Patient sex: M
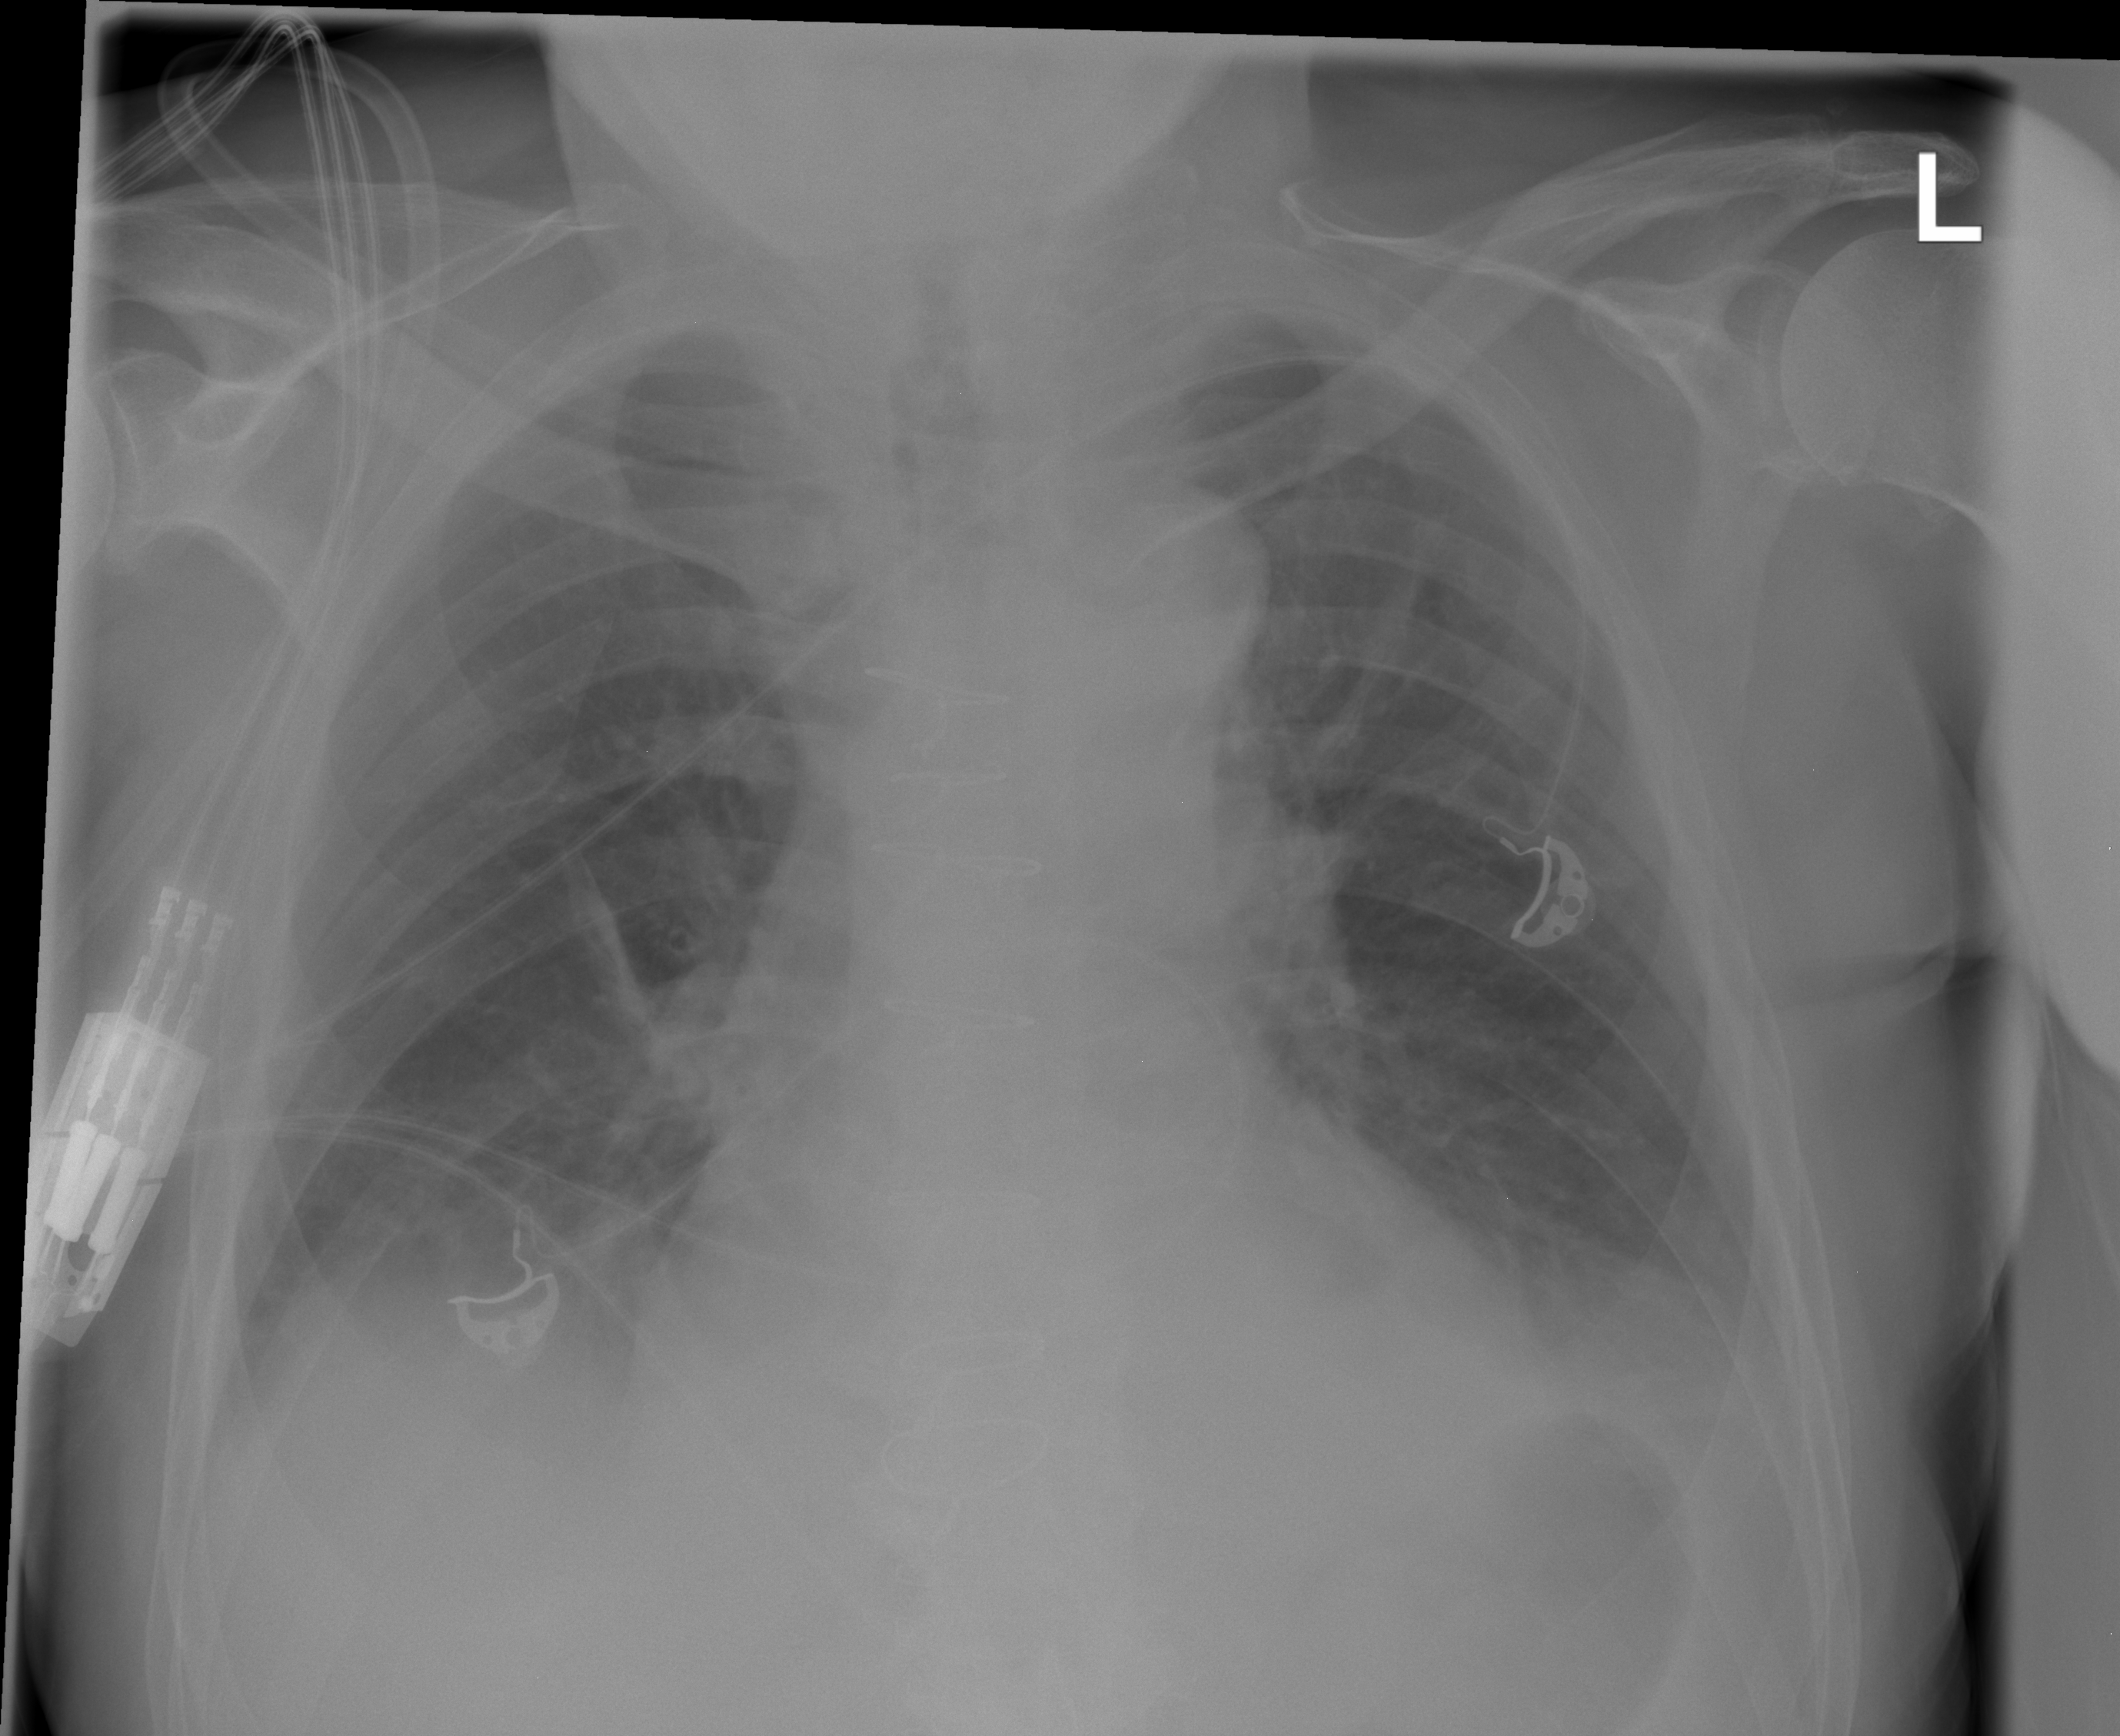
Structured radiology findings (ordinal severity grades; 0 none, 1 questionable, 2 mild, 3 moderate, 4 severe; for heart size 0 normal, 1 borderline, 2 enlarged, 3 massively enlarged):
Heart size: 0
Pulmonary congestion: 0
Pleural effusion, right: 2
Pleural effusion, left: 2
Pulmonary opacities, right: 0
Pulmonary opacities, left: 0
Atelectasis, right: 2
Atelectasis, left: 2